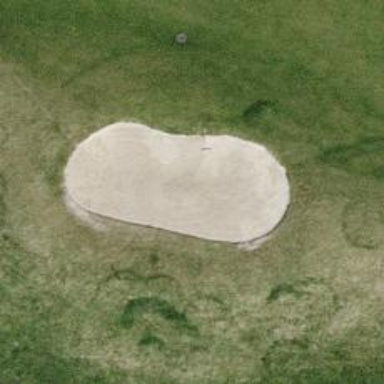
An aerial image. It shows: Golf bunker filled with natural sand.